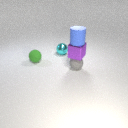
small purple metal cube above small gray rubber sphere